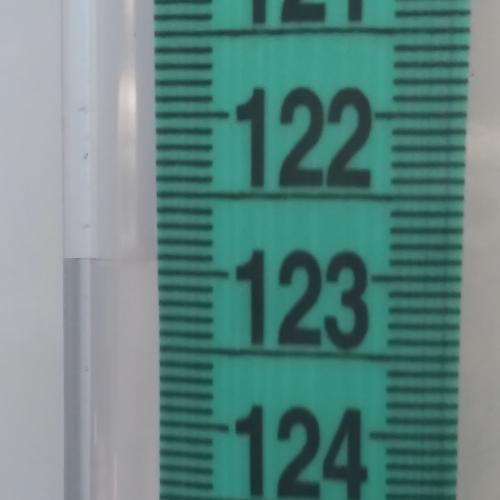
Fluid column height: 122.9 cm